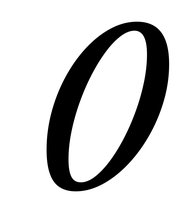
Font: LibreCaslonText-Italic_Italic